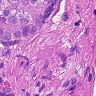
Metastatic tissue present: yes